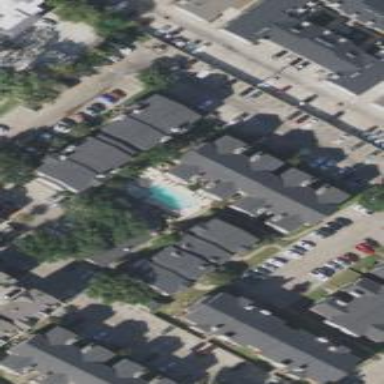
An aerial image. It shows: Image showing building with apartments.